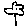
Label: flower